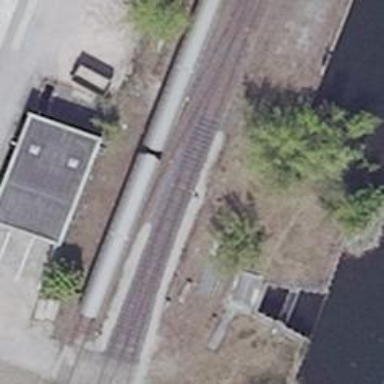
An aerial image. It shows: Railway switch.